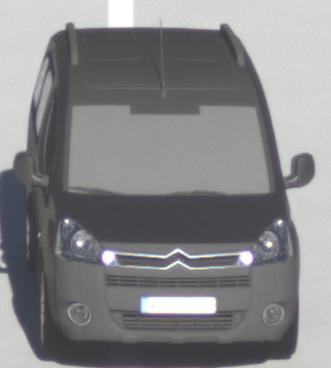
Make: Citroen
Model: Berlingo Kombi VTi 120
Detailed model: Berlingo (II) Kombi
Model produced from: 2009/12
Model produced until: 2012/03
Doors: 5
Color: gray
Road condition: dry road
Daytime: morning or afternoon
Contrast: high contrast